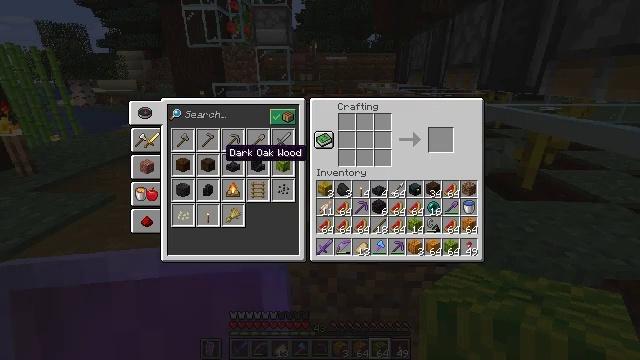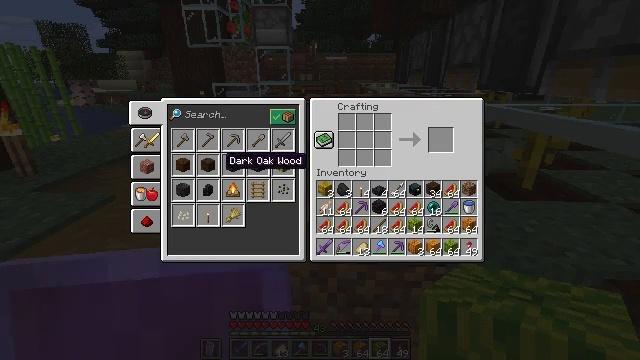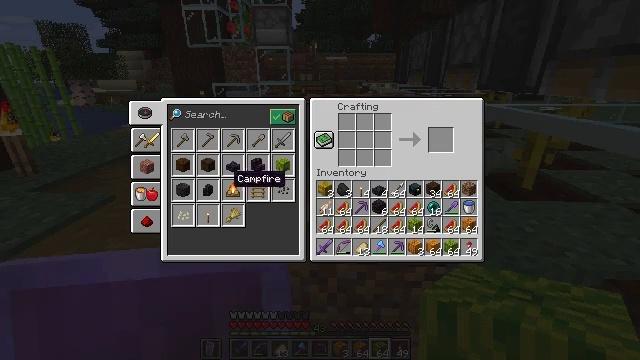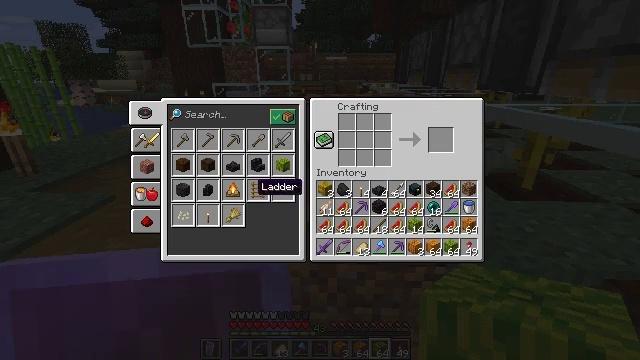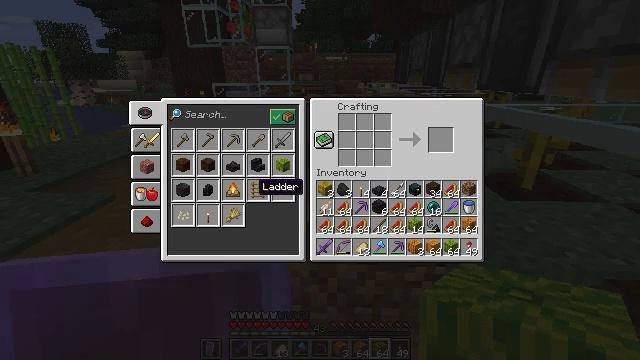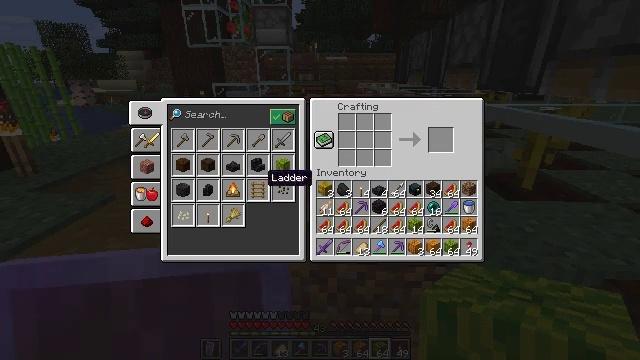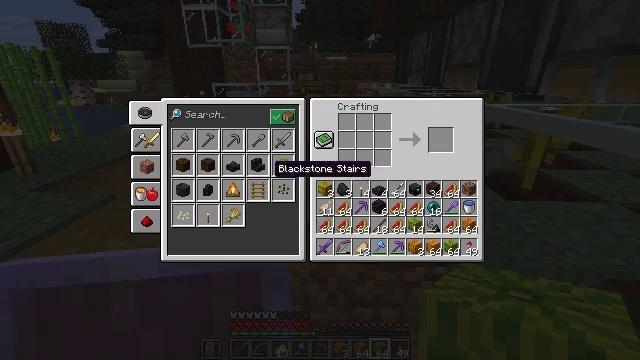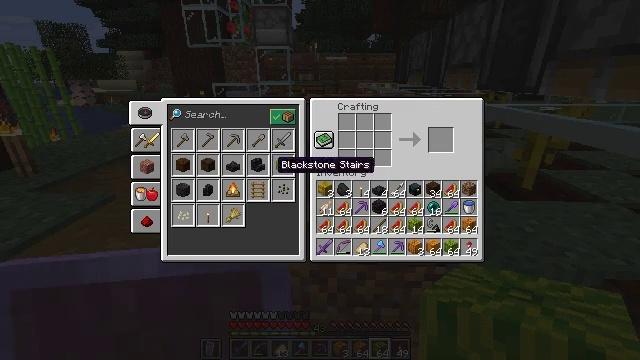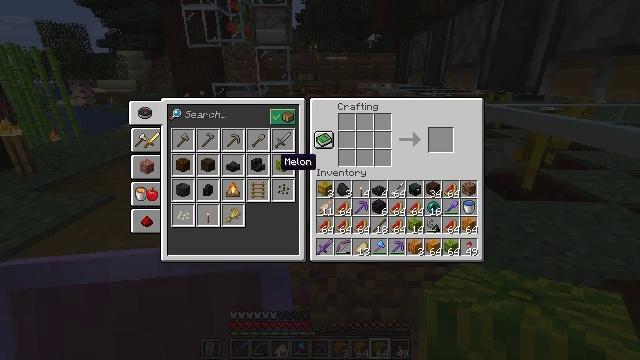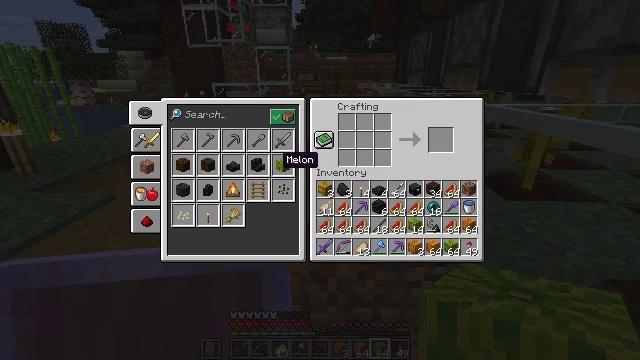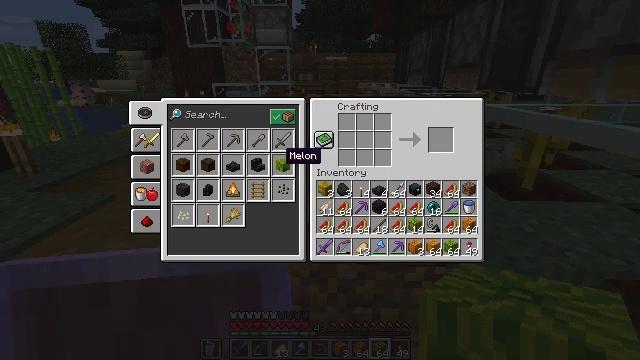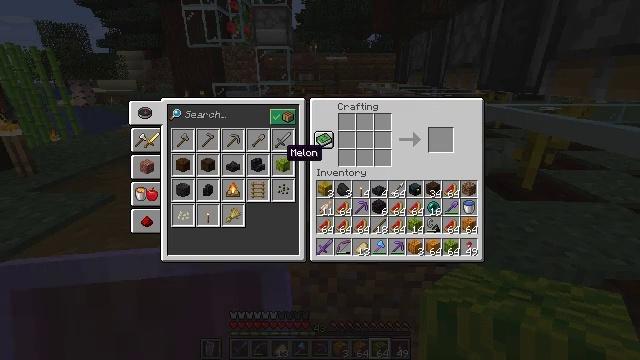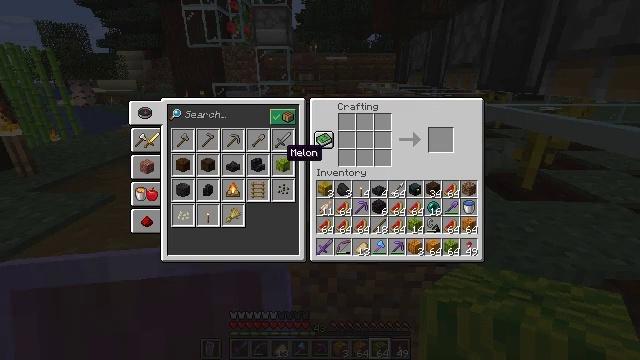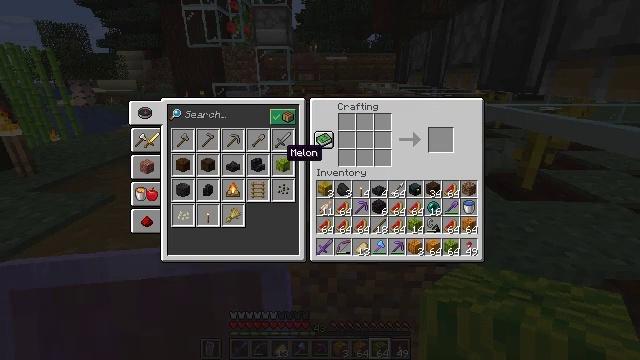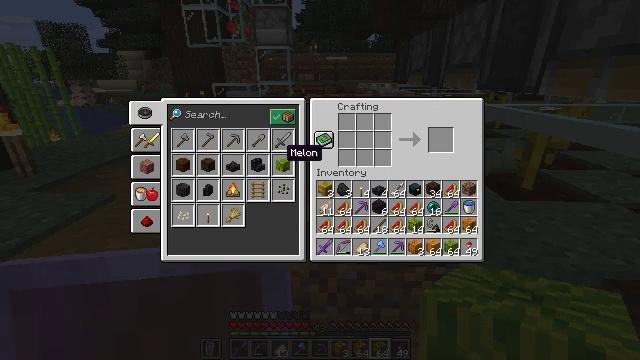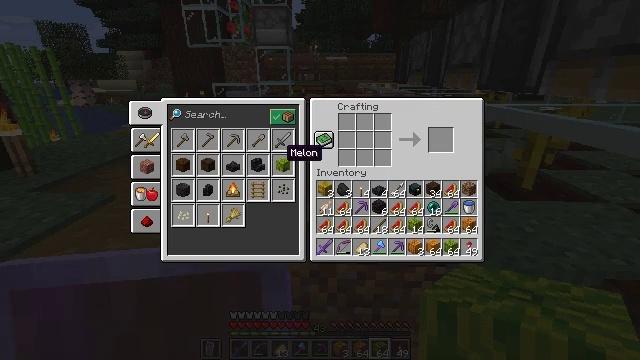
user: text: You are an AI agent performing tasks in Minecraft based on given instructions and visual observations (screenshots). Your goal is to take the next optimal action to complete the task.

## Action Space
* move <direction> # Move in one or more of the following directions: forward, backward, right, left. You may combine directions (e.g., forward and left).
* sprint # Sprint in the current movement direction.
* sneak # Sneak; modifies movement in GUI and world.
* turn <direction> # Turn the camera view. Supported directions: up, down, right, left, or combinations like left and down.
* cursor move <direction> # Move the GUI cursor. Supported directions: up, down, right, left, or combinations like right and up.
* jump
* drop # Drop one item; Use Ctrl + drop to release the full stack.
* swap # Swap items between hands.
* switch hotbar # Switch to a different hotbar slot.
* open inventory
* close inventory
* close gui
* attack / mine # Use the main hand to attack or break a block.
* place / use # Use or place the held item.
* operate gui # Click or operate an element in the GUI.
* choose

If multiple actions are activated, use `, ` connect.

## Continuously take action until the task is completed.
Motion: motion action
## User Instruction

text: Make a melon using melon slices.
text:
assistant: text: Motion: sneak, turn down
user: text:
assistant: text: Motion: sneak, turn right and down
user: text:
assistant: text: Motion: sneak, turn right and down
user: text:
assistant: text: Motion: sneak
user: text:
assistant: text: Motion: sneak, turn right and up
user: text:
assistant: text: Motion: sneak, turn up
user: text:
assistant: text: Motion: sneak
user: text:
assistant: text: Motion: sneak
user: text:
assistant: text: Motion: sneak
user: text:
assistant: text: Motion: sneak
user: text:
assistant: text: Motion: sneak
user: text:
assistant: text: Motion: sneak
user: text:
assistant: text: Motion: sneak
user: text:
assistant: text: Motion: sneak, attack / mine
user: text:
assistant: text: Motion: sneak, attack / mine
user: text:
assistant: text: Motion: sneak, attack / mine
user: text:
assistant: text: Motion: sneak, attack / mine
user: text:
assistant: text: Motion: sneak
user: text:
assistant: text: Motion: sneak, turn right
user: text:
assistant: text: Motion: sneak, turn right
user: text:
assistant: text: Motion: sneak, turn right
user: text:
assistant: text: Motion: sneak, turn right
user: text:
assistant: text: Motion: sneak, turn right
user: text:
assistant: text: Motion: sneak, turn right
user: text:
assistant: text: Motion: sneak
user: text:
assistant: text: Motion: sneak
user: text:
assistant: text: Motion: sneak
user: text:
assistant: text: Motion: sneak, turn left and up
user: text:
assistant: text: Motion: sneak
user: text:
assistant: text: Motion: sneak